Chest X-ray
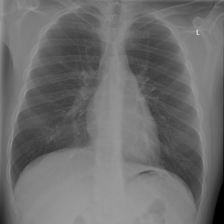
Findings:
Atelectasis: negative
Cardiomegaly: negative
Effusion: negative
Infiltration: negative
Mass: negative
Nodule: negative
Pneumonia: negative
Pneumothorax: negative
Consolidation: negative
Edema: negative
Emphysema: negative
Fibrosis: negative
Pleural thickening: negative
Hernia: negative